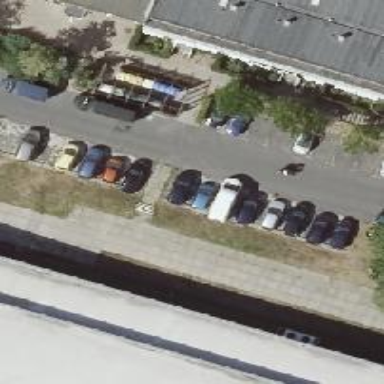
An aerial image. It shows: Asphalt road in residential area.